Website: bh-photo
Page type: customer-info-address
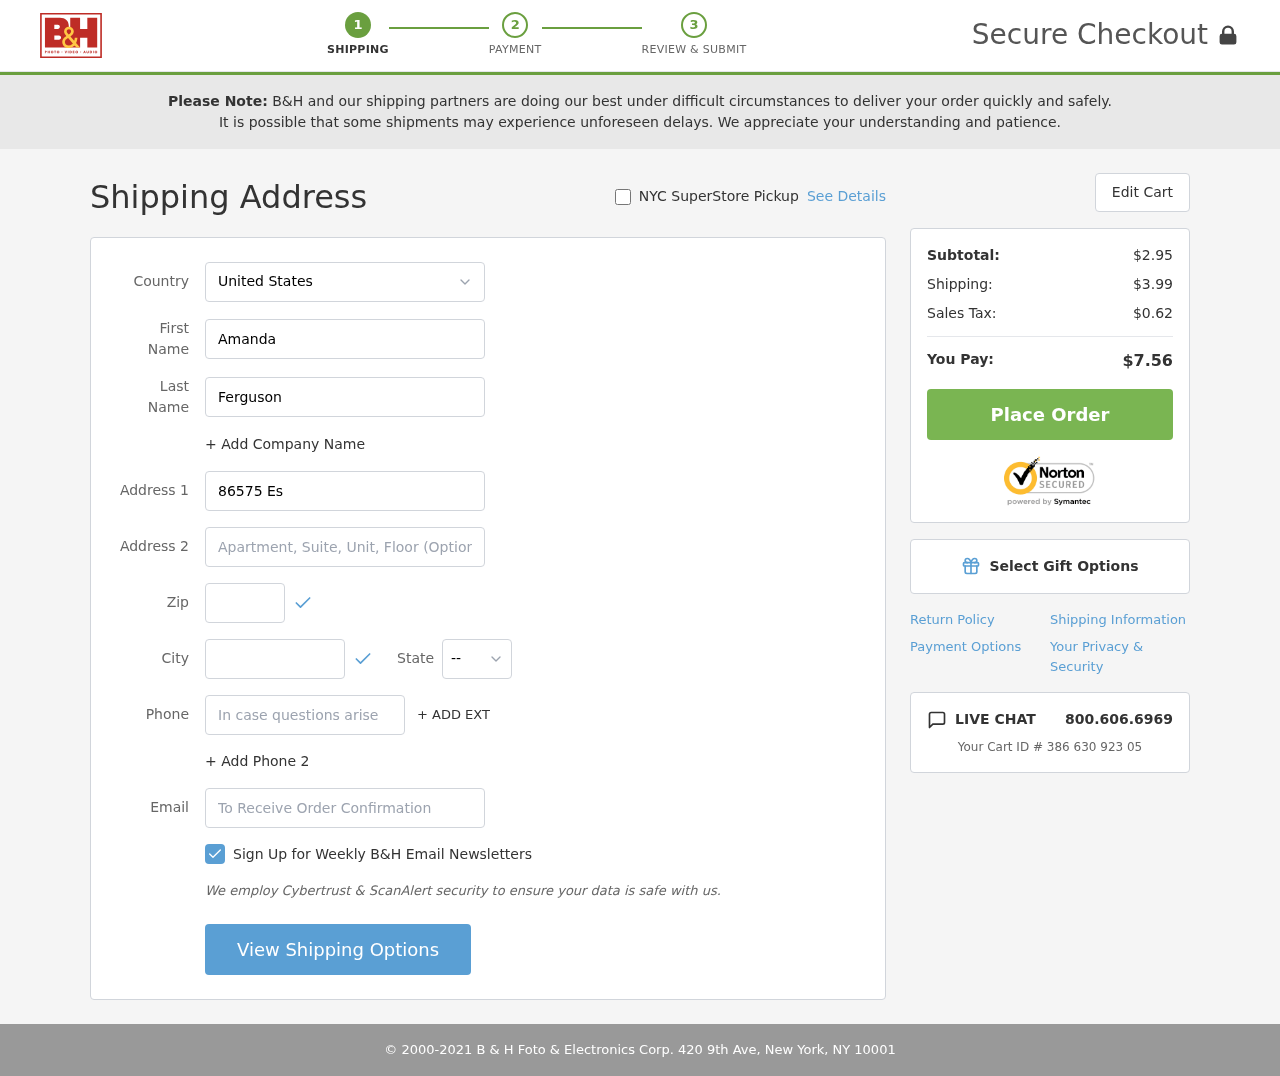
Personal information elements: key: PII_CITY
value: Port Michaelaland
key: PII_COUNTRY
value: United States
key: PII_EMAIL
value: aferguson@yahoo.com
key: PII_FIRSTNAME
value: Amanda
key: PII_LASTNAME
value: Ferguson
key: PII_PHONE
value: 5049219792
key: PII_POSTCODE
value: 26417
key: PII_STATE_ABBR
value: OR
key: PII_STREET
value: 86575 Estrada Village
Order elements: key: ORDER_SUBTOTAL
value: $2.95
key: ORDER_SHIPPING_COST
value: $3.99
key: ORDER_TAX
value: $0.62
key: ORDER_TOTAL
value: $7.56
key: ORDER_ID
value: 386 630 923 05